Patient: sex F, age 69
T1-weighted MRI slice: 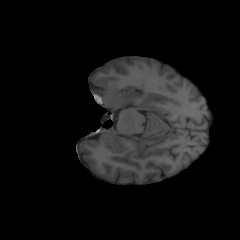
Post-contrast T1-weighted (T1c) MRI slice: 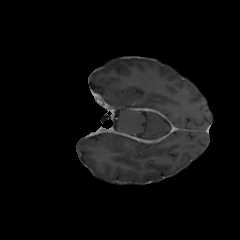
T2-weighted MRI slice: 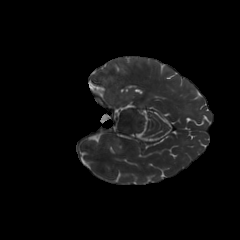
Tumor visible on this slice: no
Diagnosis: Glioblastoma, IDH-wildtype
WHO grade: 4